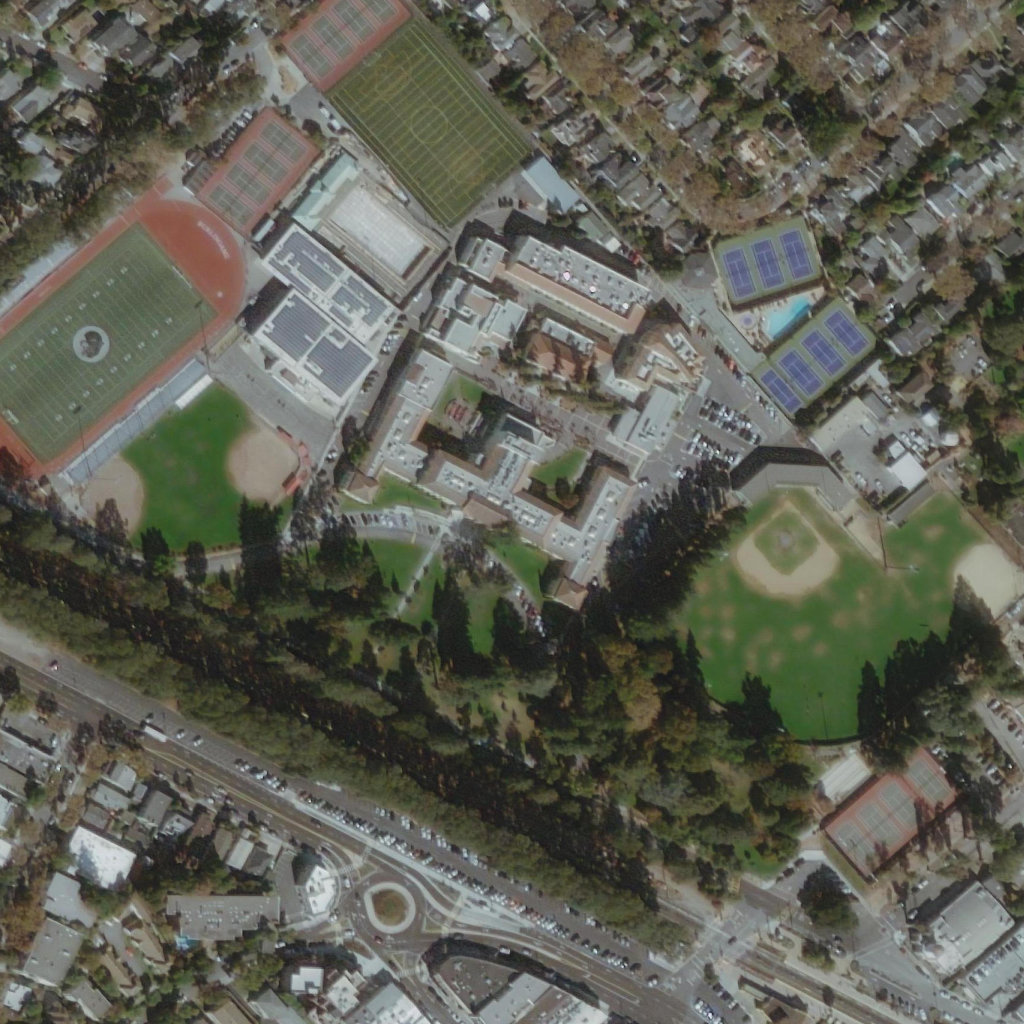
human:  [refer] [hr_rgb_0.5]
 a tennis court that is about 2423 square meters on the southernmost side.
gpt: <box>[[80, 72, 95, 86, 0]]</box>